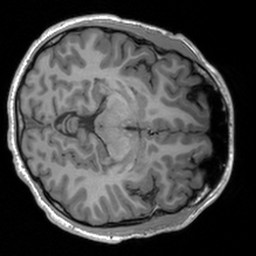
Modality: T1w
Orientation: axial
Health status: healthy
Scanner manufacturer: siemens
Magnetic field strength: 3 T
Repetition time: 1.9 s
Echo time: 0.00226 s